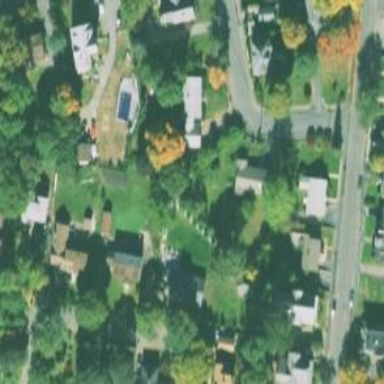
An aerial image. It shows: Neighbourhood with historic district.